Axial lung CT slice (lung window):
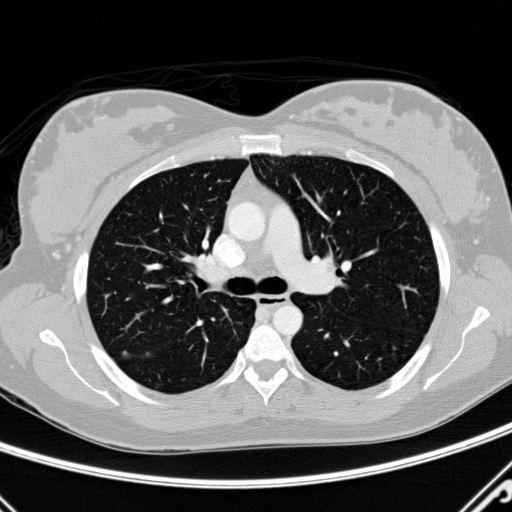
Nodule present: yes
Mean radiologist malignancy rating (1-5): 3